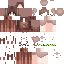
A female skeleton skin with dark skin, wearing brown helmet dressed in a brown robe top and brown pants, featuring a closed mouth.